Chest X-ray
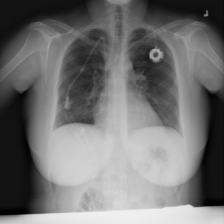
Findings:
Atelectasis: negative
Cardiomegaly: negative
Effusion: positive
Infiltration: negative
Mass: negative
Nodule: negative
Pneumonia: negative
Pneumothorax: negative
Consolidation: negative
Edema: negative
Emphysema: negative
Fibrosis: negative
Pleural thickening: negative
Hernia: negative